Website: apple
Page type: billing-address
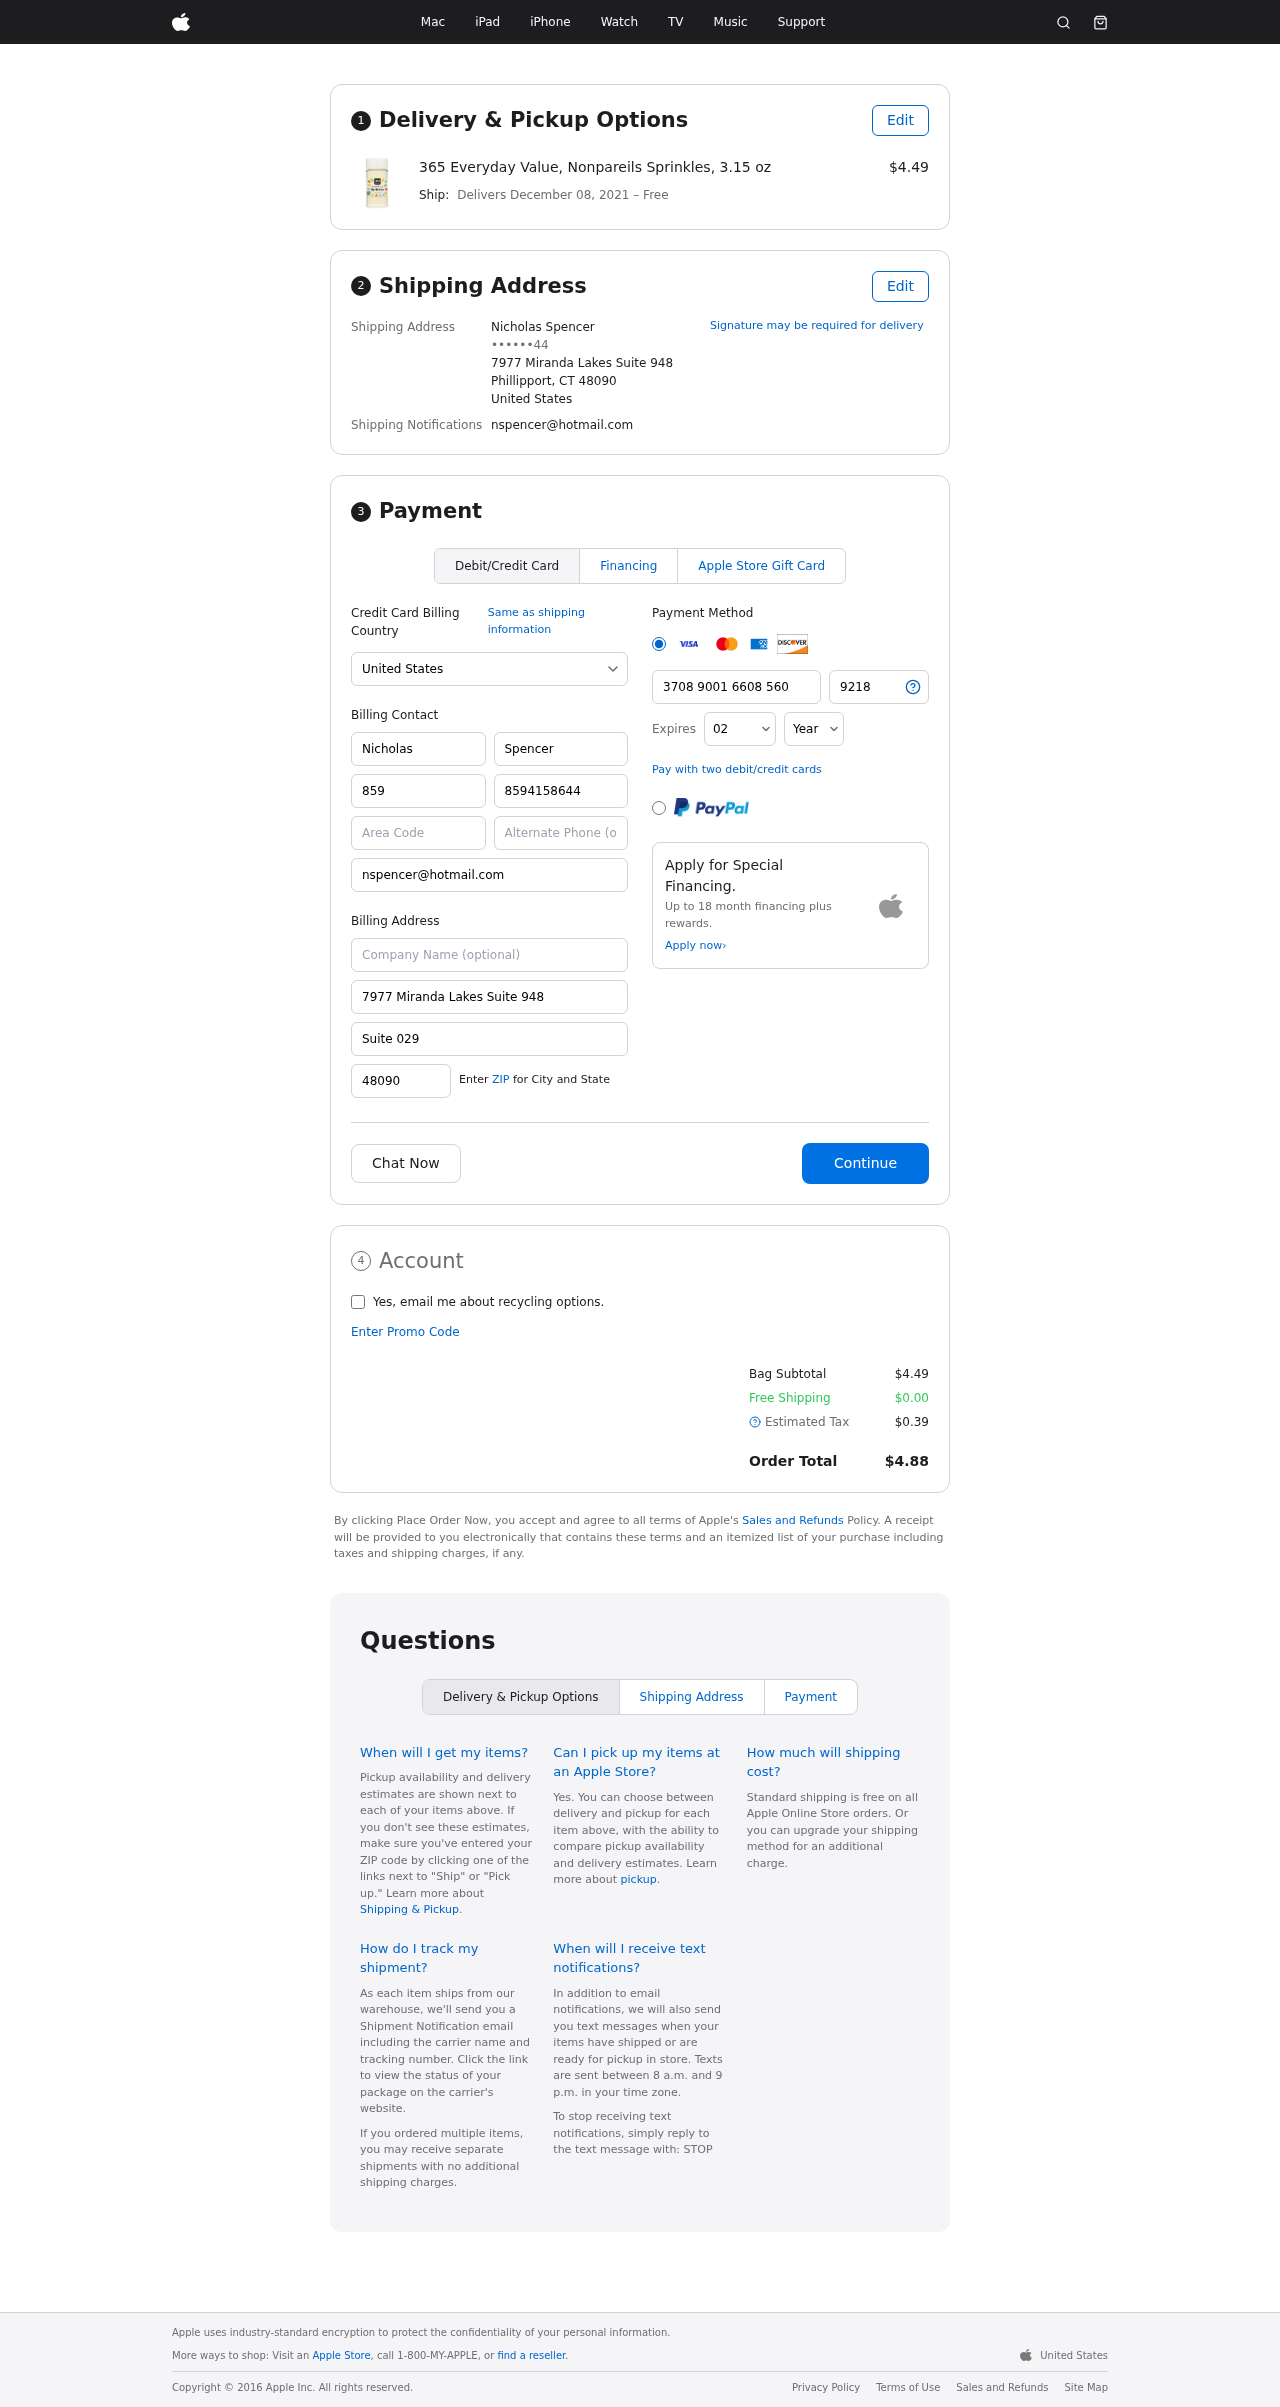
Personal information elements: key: PII_CARD_CVV
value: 9218
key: PII_CARD_EXPIRY_MONTH
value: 02
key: PII_CARD_EXPIRY_YEAR
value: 28
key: PII_CARD_NUMBER
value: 3708 9001 6608 560
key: PII_CITY_STATE_ZIP
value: Phillipport, CT 48090
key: PII_COUNTRY
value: United States
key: PII_EMAIL
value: nspencer@hotmail.com
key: PII_FULLNAME
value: Nicholas Spencer
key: PII_STREET
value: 7977 Miranda Lakes Suite 948
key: PII_PHONE_MASKED
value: ••••••44
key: PII_BILLING_FIRSTNAME
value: Nicholas
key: PII_BILLING_LASTNAME
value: Spencer
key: PII_BILLING_PHONE_AREA
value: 859
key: PII_BILLING_PHONE
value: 8594158644
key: PII_BILLING_EMAIL
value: nspencer@hotmail.com
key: PII_BILLING_STREET
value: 7977 Miranda Lakes Suite 948
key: PII_BILLING_STREET2
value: Suite 029
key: PII_BILLING_POSTCODE
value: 48090
Product elements: key: PRODUCT1_NAME
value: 365 Everyday Value, Nonpareils Sprinkles, 3.15 oz
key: PRODUCT1_PRICE
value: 4.49
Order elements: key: ORDER_DELIVERY_DATE
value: December 08, 2021
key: ORDER_SUBTOTAL
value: $4.49
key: ORDER_SHIPPING_COST
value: $0.00
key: ORDER_TAX
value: $0.39
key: ORDER_TOTAL
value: $4.88